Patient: sex M, age 72
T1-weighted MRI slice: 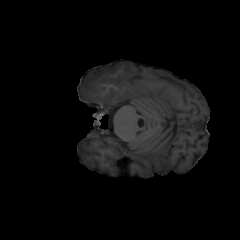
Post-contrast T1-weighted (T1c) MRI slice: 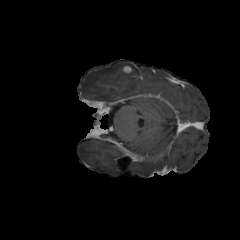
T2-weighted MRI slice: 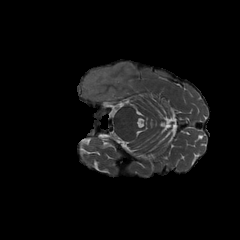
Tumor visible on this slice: yes
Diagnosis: Glioblastoma, IDH-wildtype
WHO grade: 4